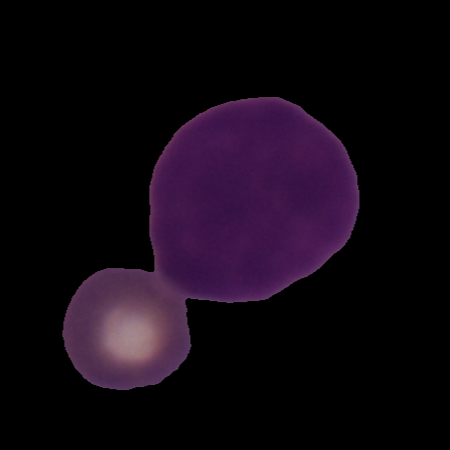
Label: cancer